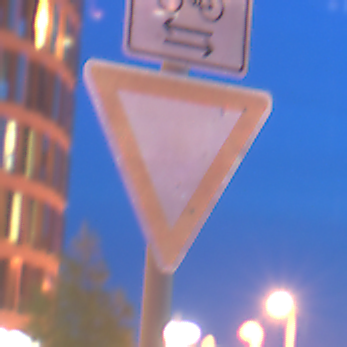
Verkehrszeichen: VorfahrtGewaehren
Zusatzzeichen oben: RichtungsangabeDurchPfeile9
Umgebung: Outdoor, Urban
Tageszeit: Night
Wetter: PartlyCloudy
Licht: Artificial
Jahreszeit: NotSpecified
Kontrast: HighContrast